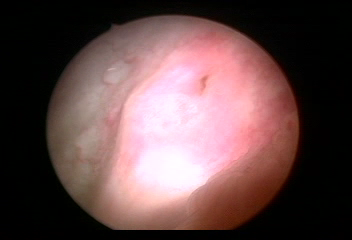
Modality: WLC
Class: Anatomical landmarks
Subclass: UreteralOrifice
Bladder cancer association: No
Annotated structures: Left ureteral orifice